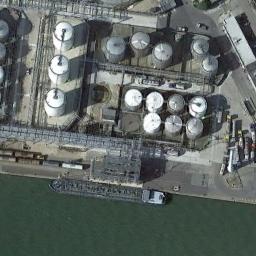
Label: storage_tank